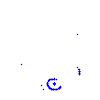
Particle: proton